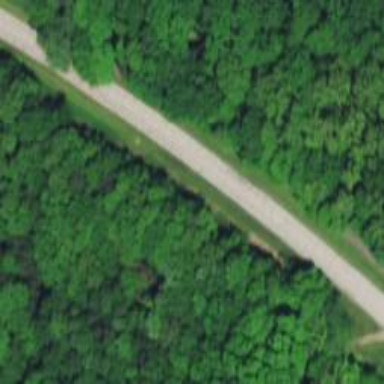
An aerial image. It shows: Asphalt road classified as tertiary.